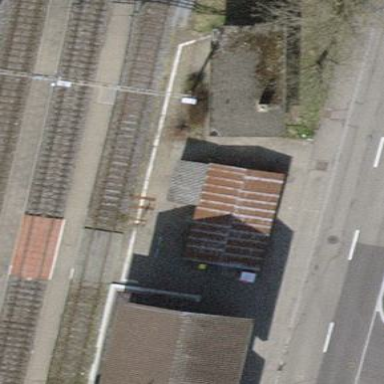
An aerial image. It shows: Shed building.